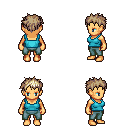
a pixel art fantasy rpg character, female body template, human, tanned skin, teal pirate shirt, teal pants, white blonde bedhead hairstyle, four views (front, back, left, right), 2x2 character sprite sheet, small pixel art, hard edges, no anti-aliasing